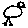
Label: bird